Question: I wanted to add an 'abline()' to a boxplot, but it is drawn all over the graphic and not just in the canvas. Is there a workaround?
'''
boxplot(mpg ~ cyl, data = mtcars, main = "Car Milage Data",
xlab = "Number of Cylinders", ylab = "Miles Per Gallon")
abline(v = 2.5, col = "grey", lty = 2)
'''

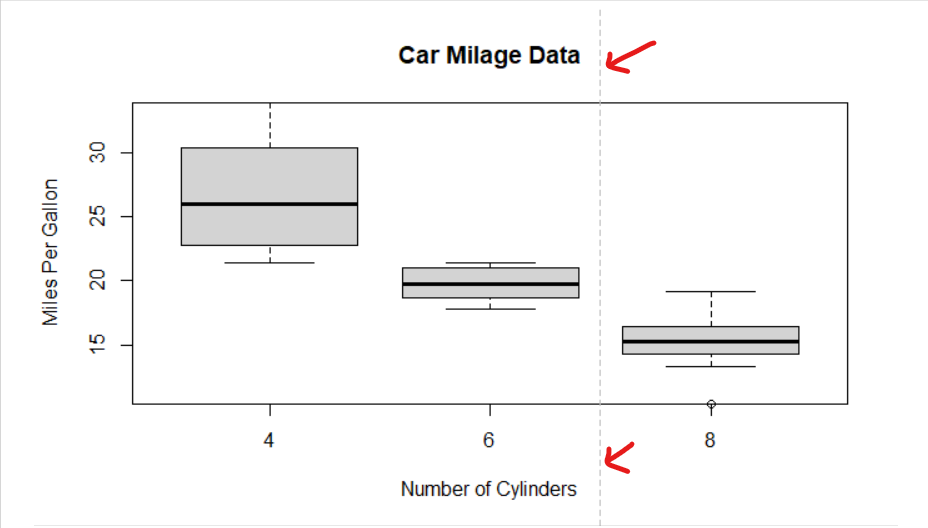
Answer: Thanks to <URL>:
> Try 'par(xpd = F)' and run your code again.
fixed the problem.